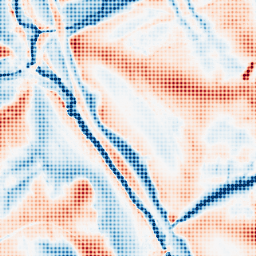
Category: edge_preserving
Decomposition family: guided
Decomposition parameters: radius: 16
eps: 0.001
Upsampling method: sinc_blackman
Upsampling parameters: scale: 8
kernel_size: 8
Upsampling scale: 8